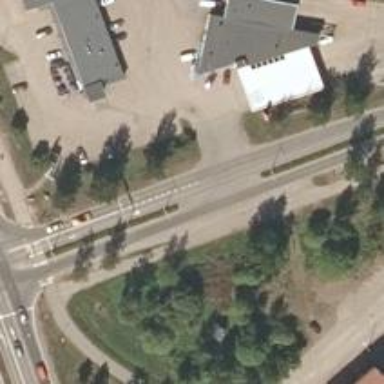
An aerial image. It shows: Unclassified road with asphalt surface. There is separate sidewalk and cycle track.